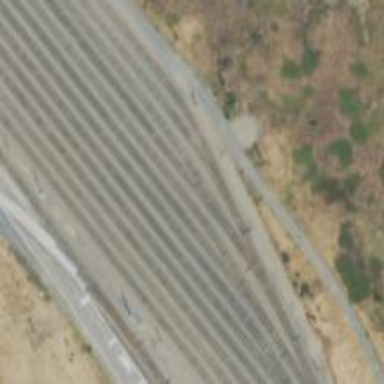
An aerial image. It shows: Railway yard.